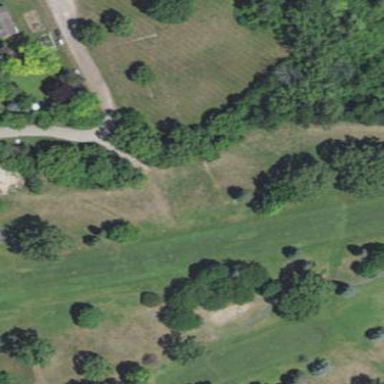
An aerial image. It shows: Grassy area designated as golf fairway.